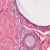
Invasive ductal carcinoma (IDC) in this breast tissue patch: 0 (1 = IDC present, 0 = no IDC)